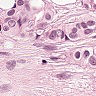
Metastatic tissue present: yes